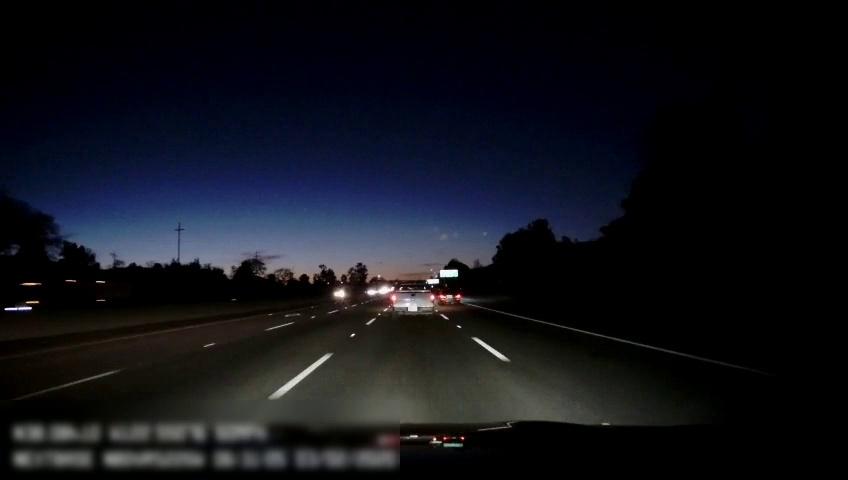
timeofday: Night
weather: Other
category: Drivable Space
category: Vehicles | Truck
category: Vehicles | Car
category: Vehicles | Car
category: Lanes | Alternate Lane
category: Lanes | Alternate Lane
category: Lanes | Alternate Lane
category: Lanes | Alternate Lane
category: Lanes | Alternate Lane
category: Traffic | Signs
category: Traffic | Signs